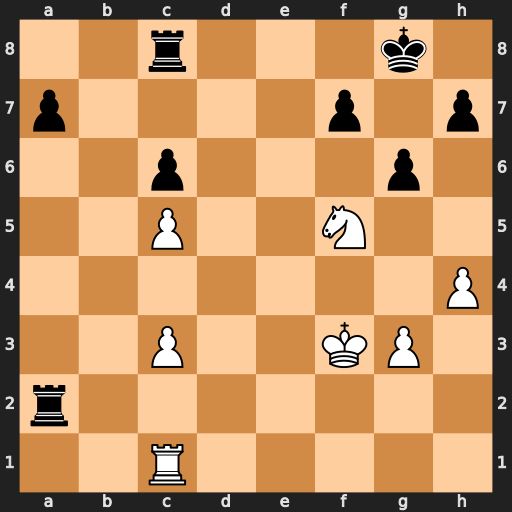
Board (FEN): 2r3k1/p4p1p/2p3p1/2P2N2/7P/2P2KP1/r7/2R5
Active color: w
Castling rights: -
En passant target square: -
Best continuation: Ne7+ Kf8 Nxc8